Question: How can i host asp.net website in linux server..
I am hosting asp.net website in linux server but it gives code error. You can see the screen short to better understand.
.
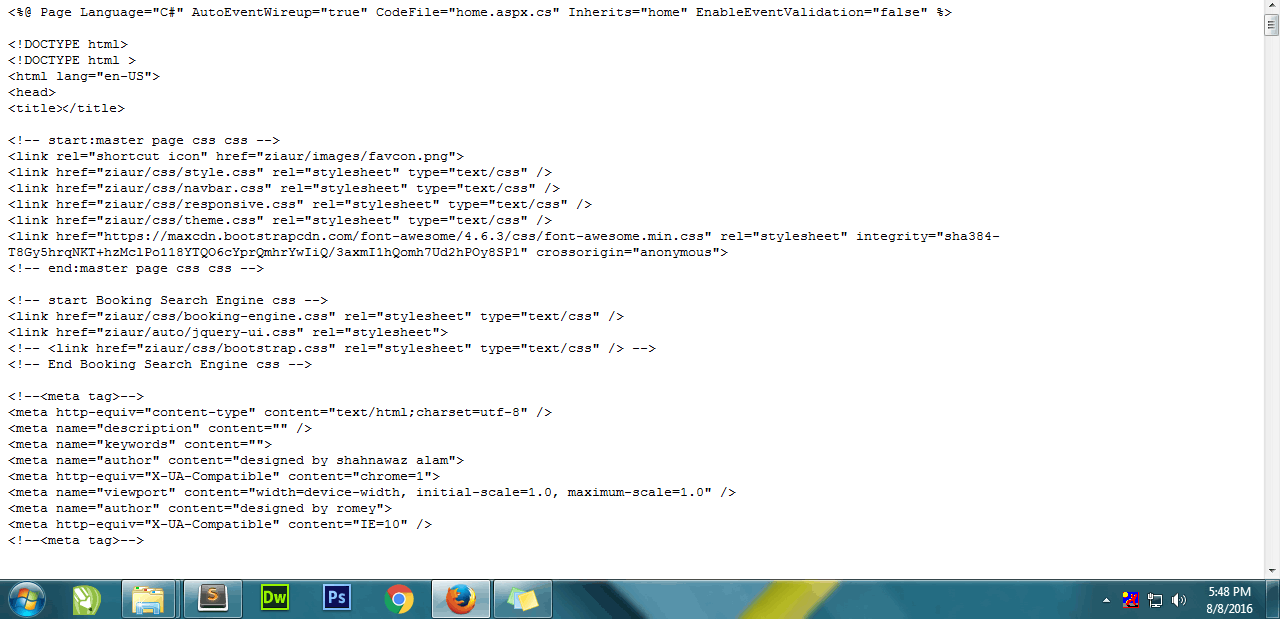
Answer: You can host site in only two ways:
1. You use ASP.NET with Mono.
2. You use ASP.NET Core.
The second way is the most preferred but each of them are unstable and don't suitable for production. Use ASP.NET only with Windows Server with IIS.